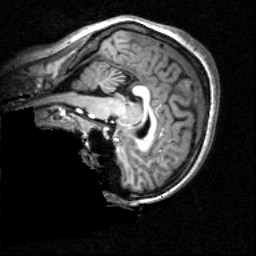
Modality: T1w
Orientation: sagittal
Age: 27
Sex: female
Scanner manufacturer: siemens
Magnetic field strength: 2.894 T
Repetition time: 2.3 s
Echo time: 0.0021 s